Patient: sex M, age 58
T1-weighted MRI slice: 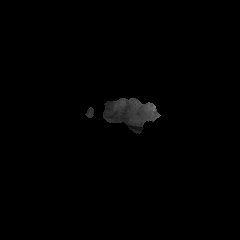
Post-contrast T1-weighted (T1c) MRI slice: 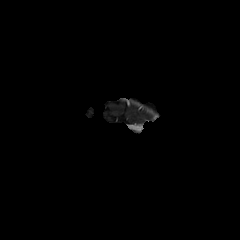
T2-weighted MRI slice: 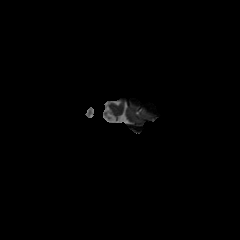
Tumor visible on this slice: yes
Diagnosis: Glioblastoma, IDH-wildtype
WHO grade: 4